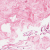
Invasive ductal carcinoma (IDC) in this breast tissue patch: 0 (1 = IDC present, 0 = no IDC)